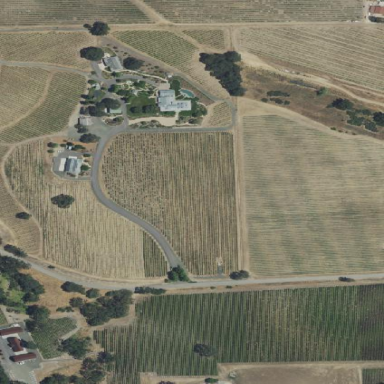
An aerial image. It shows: Vineyard with grape crops.